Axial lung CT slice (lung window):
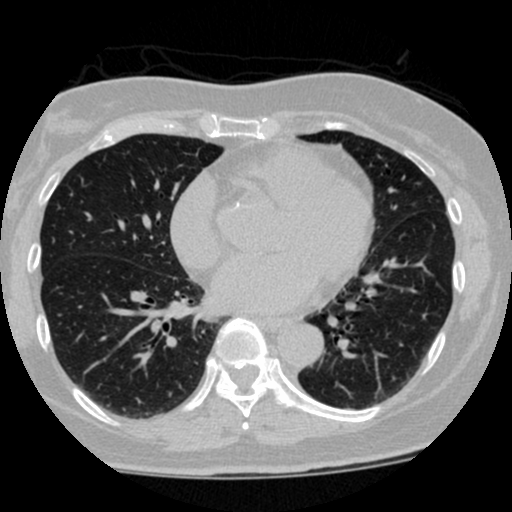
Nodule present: no